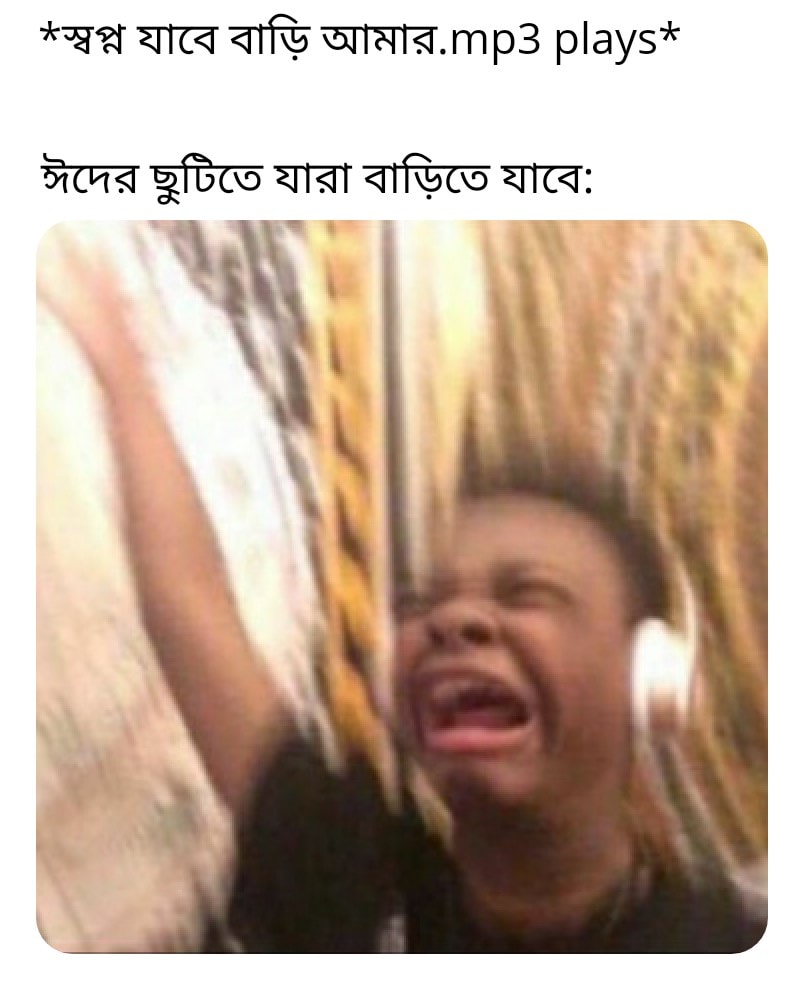
Caption: *স্বপ্ন যাবে বাড়ি আমার .mp3 plays*     ঈদের ছুটিতে যারা বাড়িতে যাবে :
Label: non-hate